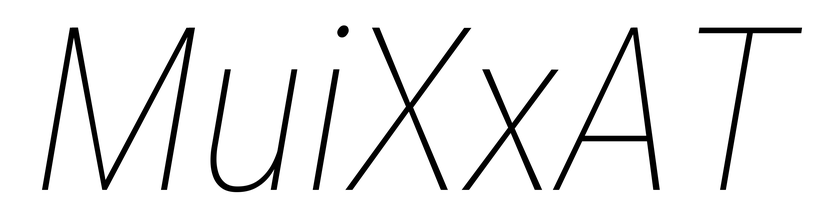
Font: Roboto-Italic_Condensed_Thin_Italic